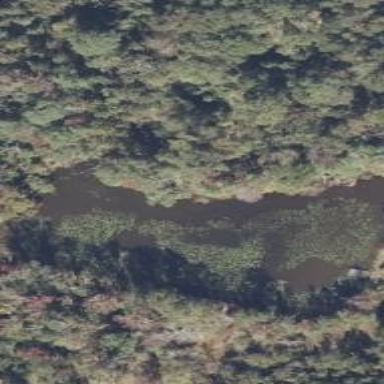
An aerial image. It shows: Pond surrounded by natural water.